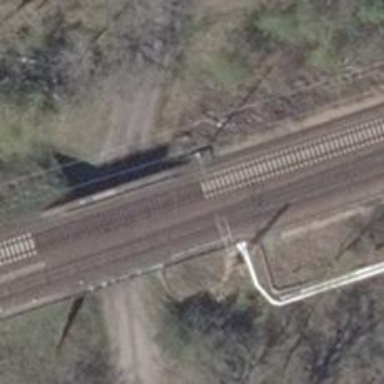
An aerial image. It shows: Railway with electrified contact lines.